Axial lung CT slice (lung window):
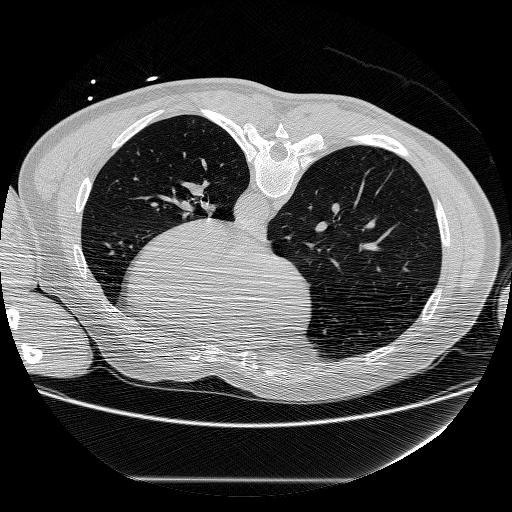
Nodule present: no